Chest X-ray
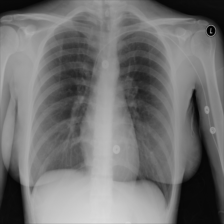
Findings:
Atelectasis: negative
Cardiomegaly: negative
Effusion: negative
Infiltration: negative
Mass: negative
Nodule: negative
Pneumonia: negative
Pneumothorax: negative
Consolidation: negative
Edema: negative
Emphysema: negative
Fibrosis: negative
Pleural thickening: negative
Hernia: negative